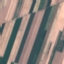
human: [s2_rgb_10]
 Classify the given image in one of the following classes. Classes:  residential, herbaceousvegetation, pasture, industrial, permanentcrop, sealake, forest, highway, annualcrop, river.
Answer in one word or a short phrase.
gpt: AnnualCrop